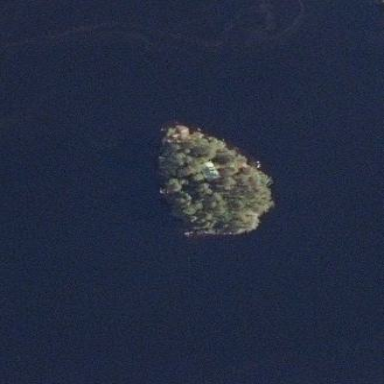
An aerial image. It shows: Islet.